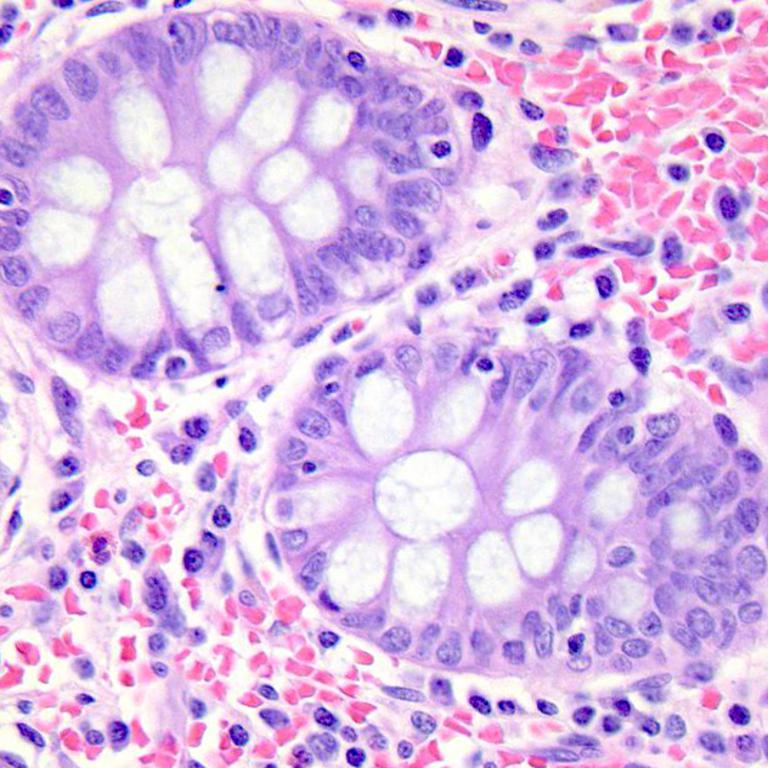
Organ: colon
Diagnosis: benign